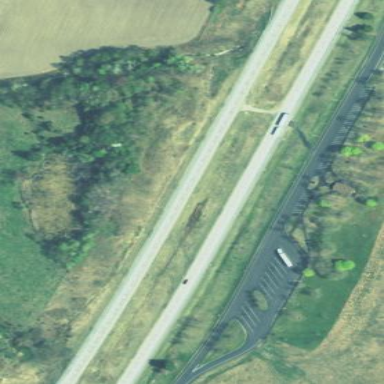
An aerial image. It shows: Rest area on the road.